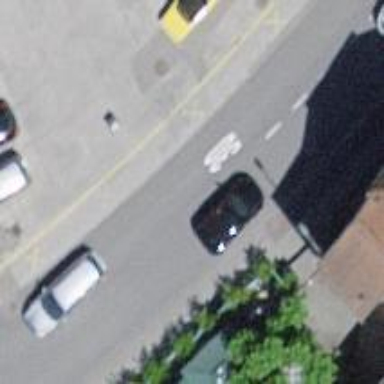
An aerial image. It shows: Public transport stop position.